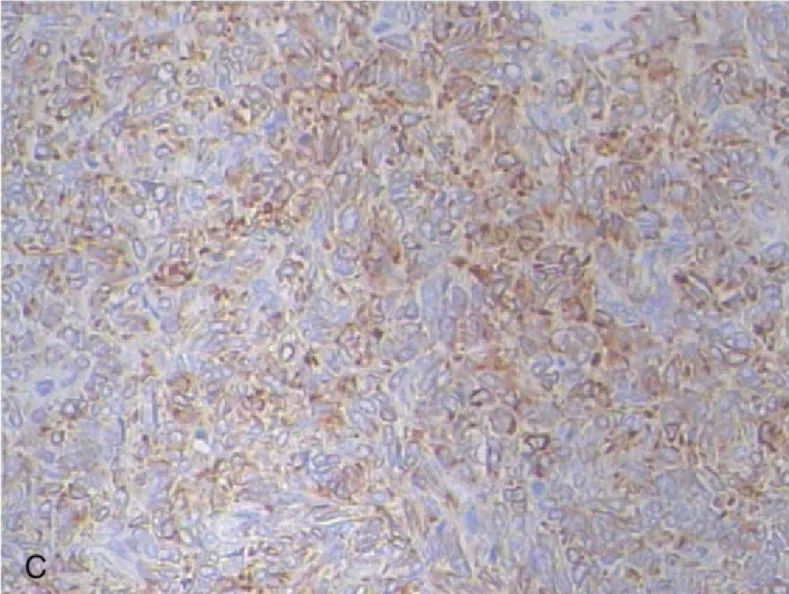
Histopathological findings of the tumor at the second recurrence in 2009. (C) The specimen was positive for Bcl-2.
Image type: pathology (immunostaining)